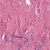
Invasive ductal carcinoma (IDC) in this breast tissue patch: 0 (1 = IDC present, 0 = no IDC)